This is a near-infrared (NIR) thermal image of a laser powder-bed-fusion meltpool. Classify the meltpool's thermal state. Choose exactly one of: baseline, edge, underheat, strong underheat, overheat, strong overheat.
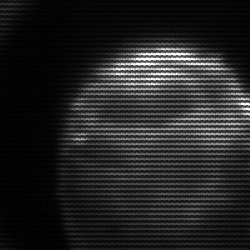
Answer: edge